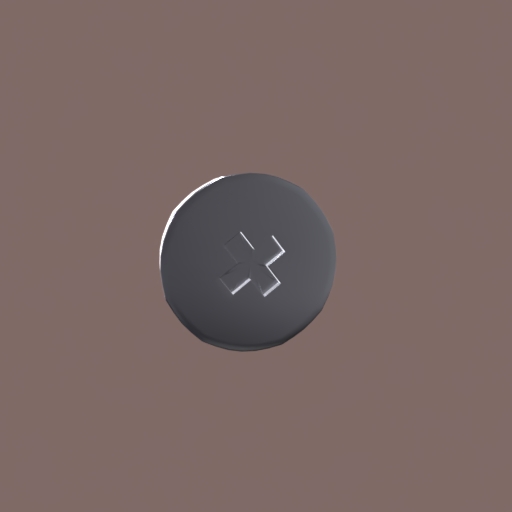
Label: screw